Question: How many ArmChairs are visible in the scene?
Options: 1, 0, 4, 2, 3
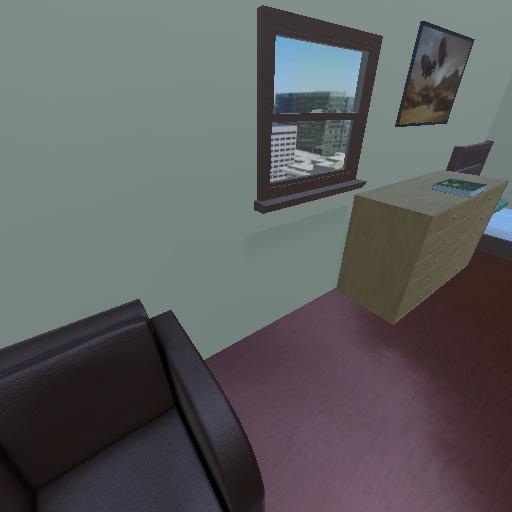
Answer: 1